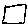
Label: square